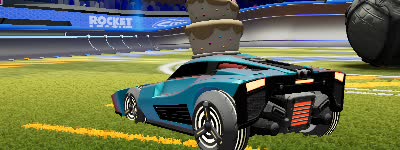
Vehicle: breakout